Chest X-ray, AP view. Patient: 27 years old, sex F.
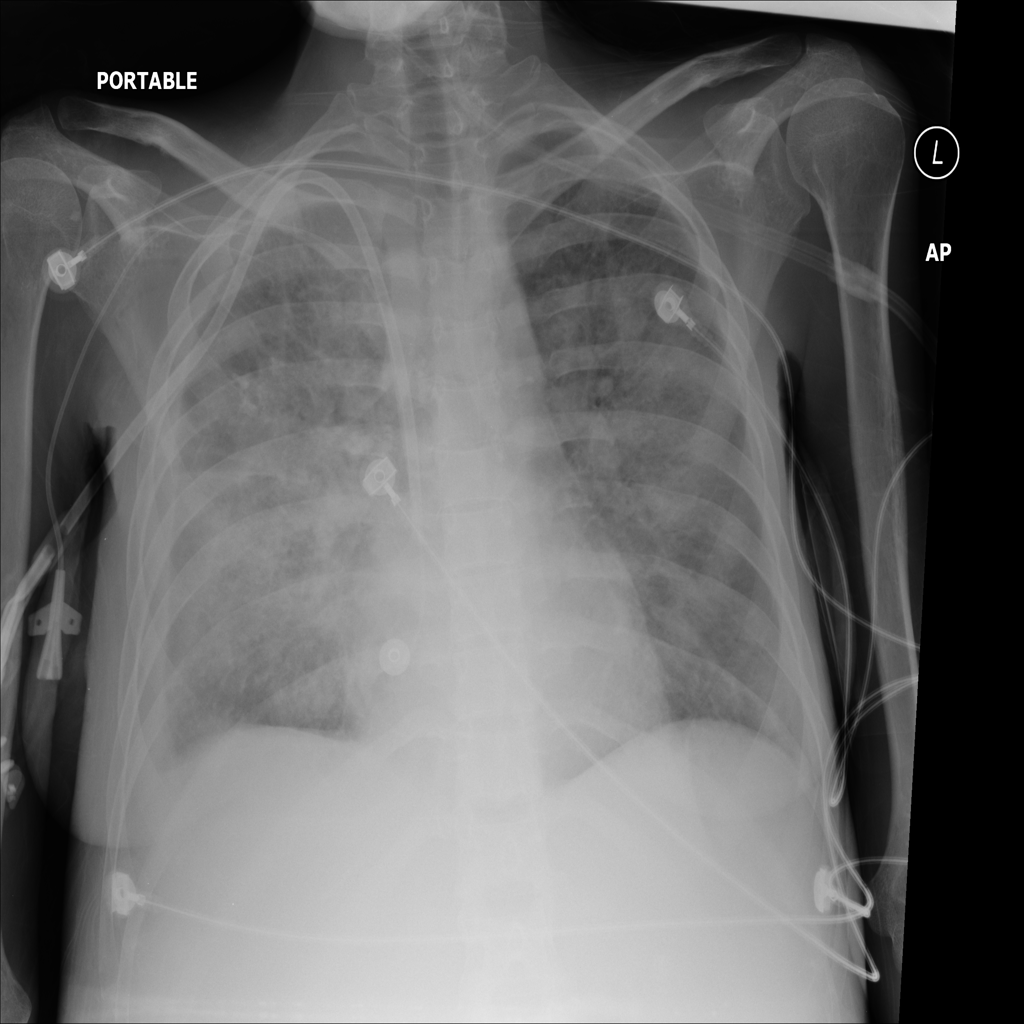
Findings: No Finding